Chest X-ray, PA view. Patient: 48 years old, sex F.
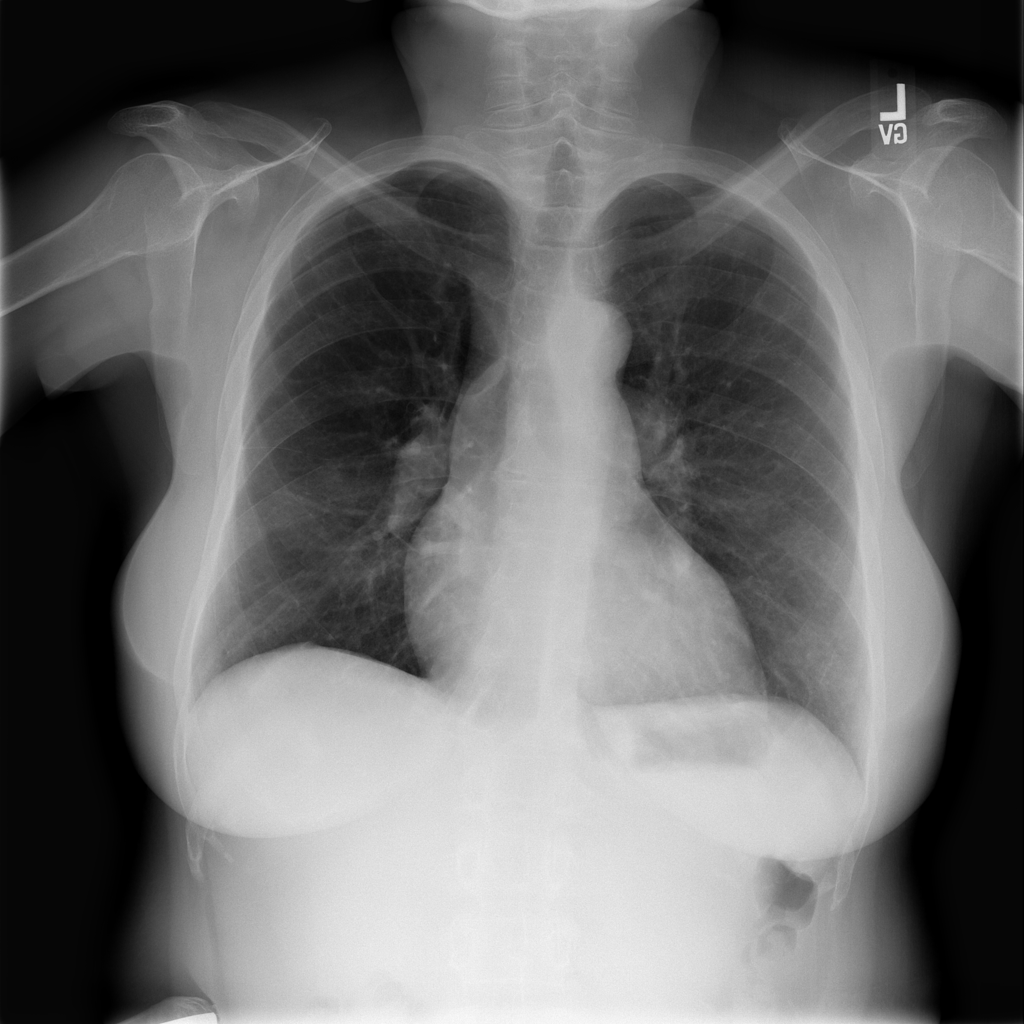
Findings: Atelectasis, Pneumonia